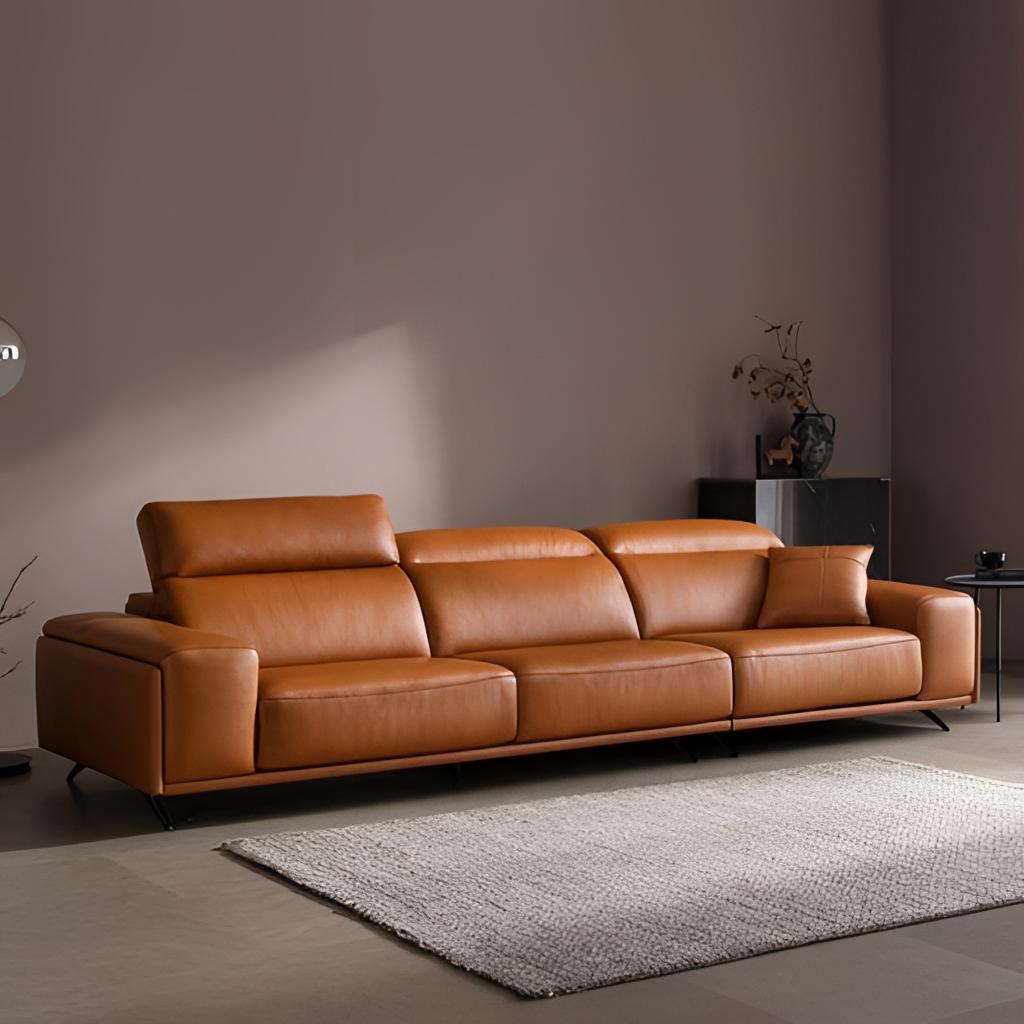
living room, caramel leather sofa, tile flooring, with large square pattern, paint wallpaper, with solid pattern, modern